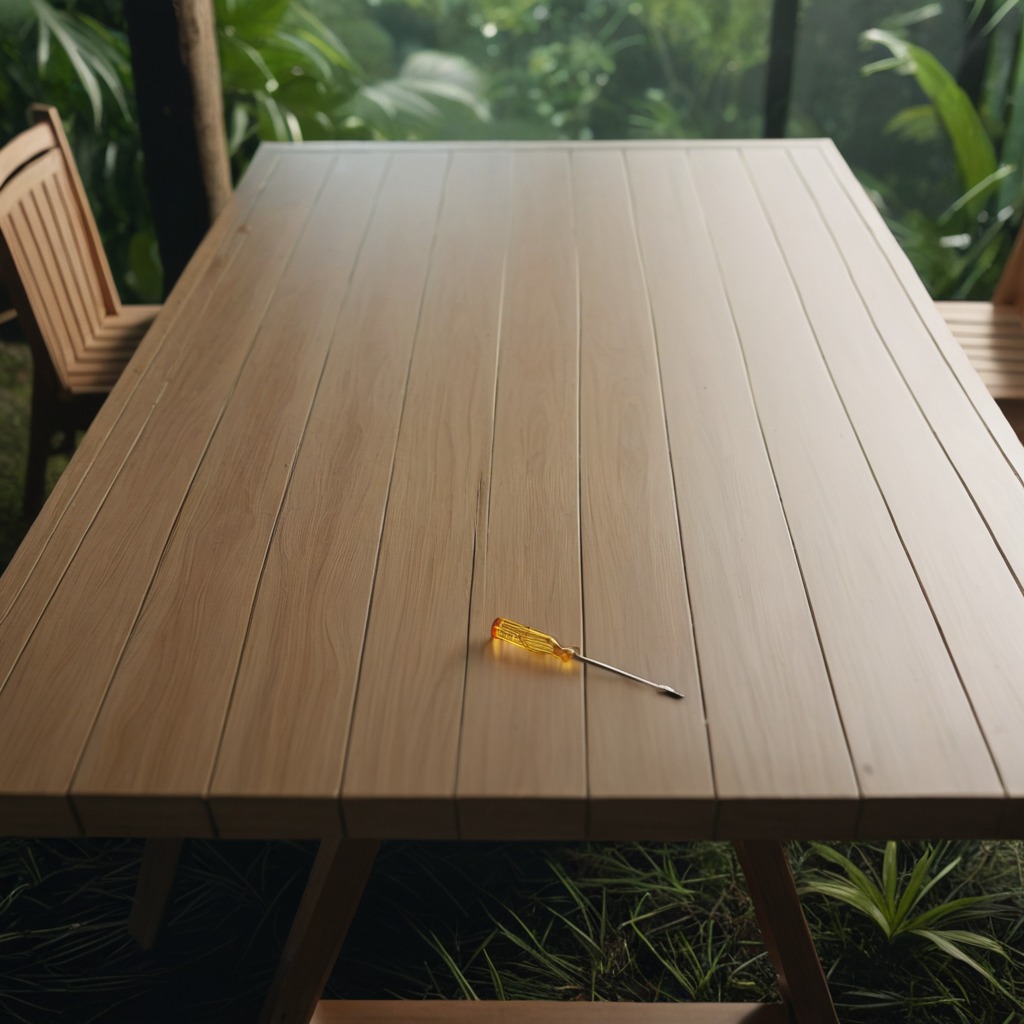
A screwdriver is lying on the wooden table.